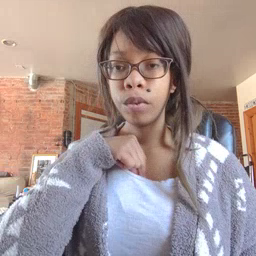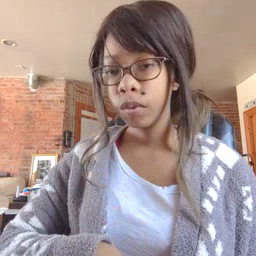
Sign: zipper